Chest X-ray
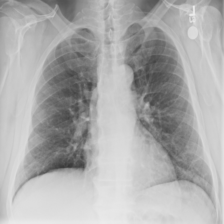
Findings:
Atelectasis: negative
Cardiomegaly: negative
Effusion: negative
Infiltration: negative
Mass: negative
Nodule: negative
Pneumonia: negative
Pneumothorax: negative
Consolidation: negative
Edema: negative
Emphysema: negative
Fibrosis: negative
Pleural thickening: negative
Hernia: negative